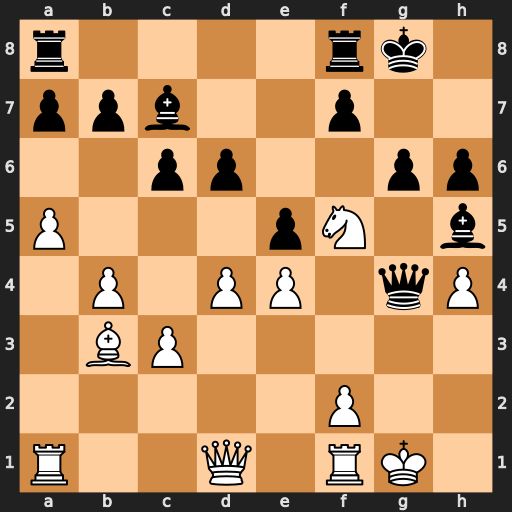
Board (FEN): r4rk1/ppb2p2/2pp2pp/P3pN1b/1P1PP1qP/1BP5/5P2/R2Q1RK1
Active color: w
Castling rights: -
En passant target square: -
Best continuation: Qxg4 Bxg4 Nxh6+ Kg7 Nxg4